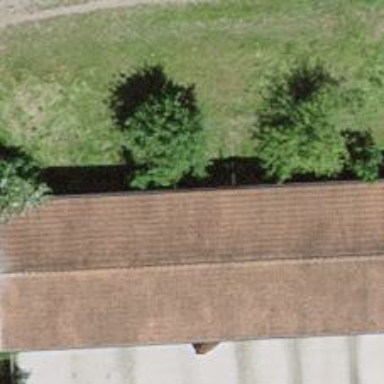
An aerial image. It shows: Cowshed building.